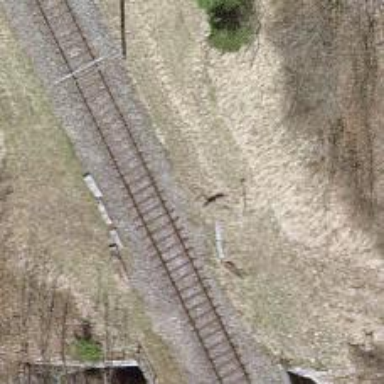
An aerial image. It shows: Single railway track with electrified contact line.